Question: I'm fetching data from Sqlite database into django template varaibles to print, but output is different from db to variable output( tab spaces and normal space are removed).
Here is template code:
'''
{% for item in xxx.xxx.all %}
{{ item.value }}
{% endfor %}
'''
Here is the output:

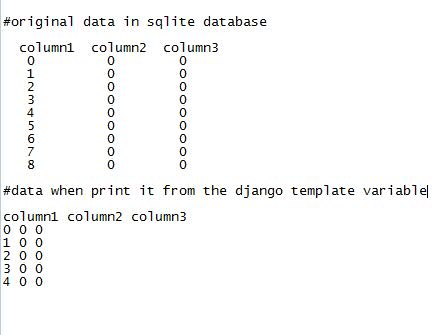
Answer: If I create an file called 'test.html' with the following text
'''
column1 column2 column3
1 2 3
'''
And then open it up in my browser. I see
'''
column1 column2 column3 0 1 2
'''
That is because a browser rendering HTML doesn't care about whitespace. It strips most of it out. I have to use formatting tags. Wrapping my example in '<pre>' tags is enough to get the desired result.
'''
</pre>
column1 column2 column3
1 2 3
</pre>
'''
Now, this might not actually be your problem. It's possible you are just templating a plain text file. But it's a bit tricky to tell from your question. Do you actually have 9 rows in your db table containing
'''
column1 column2 column3
0 0 0
1 0 0
2 0 0
3 0 0
4 0 0
5 0 0
6 0 0
7 0 0
8 0 0
9 0 0
'''
By that I mean does the data ACTUALLY contain tab characters or is sqlite just adding tabs when it displays the data? Because if it is the latter you'll have to add those tab stops/spaces in yourself in the template.
What you should do is, in a python terminal, run your query and then do a 'print repr(item.value)'. That will show you the string literal representation of the data you are working with.